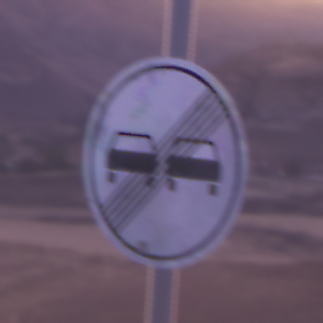
Verkehrszeichen: EndeUeberholverbot
Umgebung: Outdoor, Nature
Tageszeit: Dawn
Wetter: PartlyCloudy
Licht: Natural
Jahreszeit: NotSpecified
Kontrast: MediumContrast